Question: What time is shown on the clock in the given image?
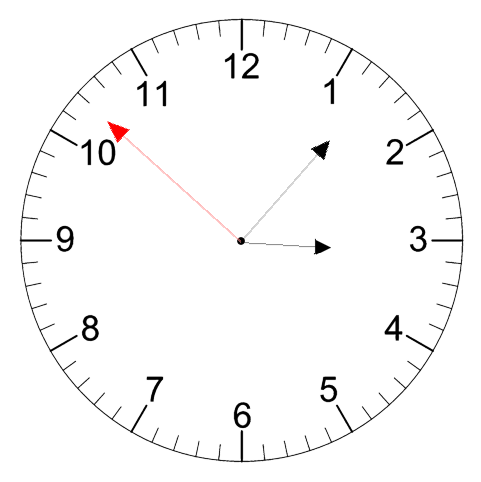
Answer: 03:06:52